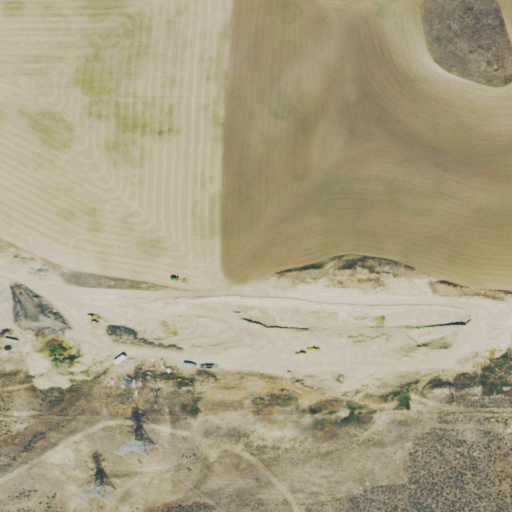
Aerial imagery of mountain in Colorado named Thompson Hill containing cultivated crops and shrub